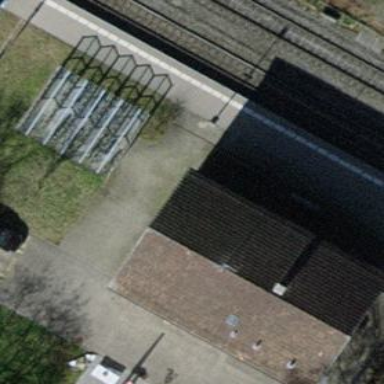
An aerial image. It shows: Transportation building.